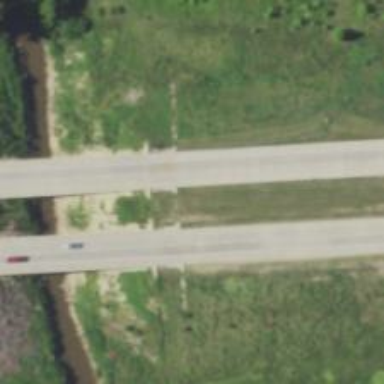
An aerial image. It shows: Motorway bridge.